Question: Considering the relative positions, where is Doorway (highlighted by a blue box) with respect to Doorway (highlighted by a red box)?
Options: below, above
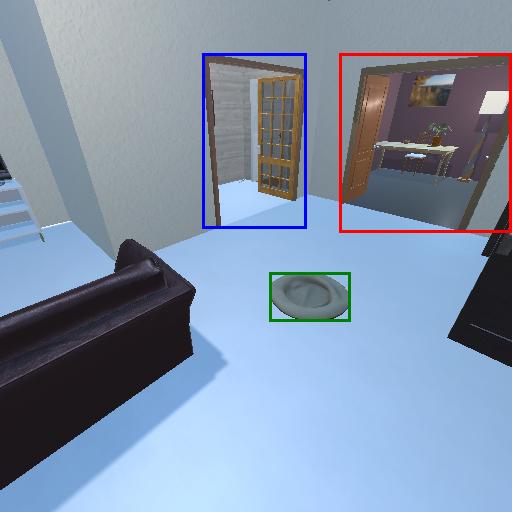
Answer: below